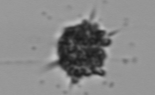
Label: Dictyocha